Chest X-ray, PA view. Patient: 39 years old, sex M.
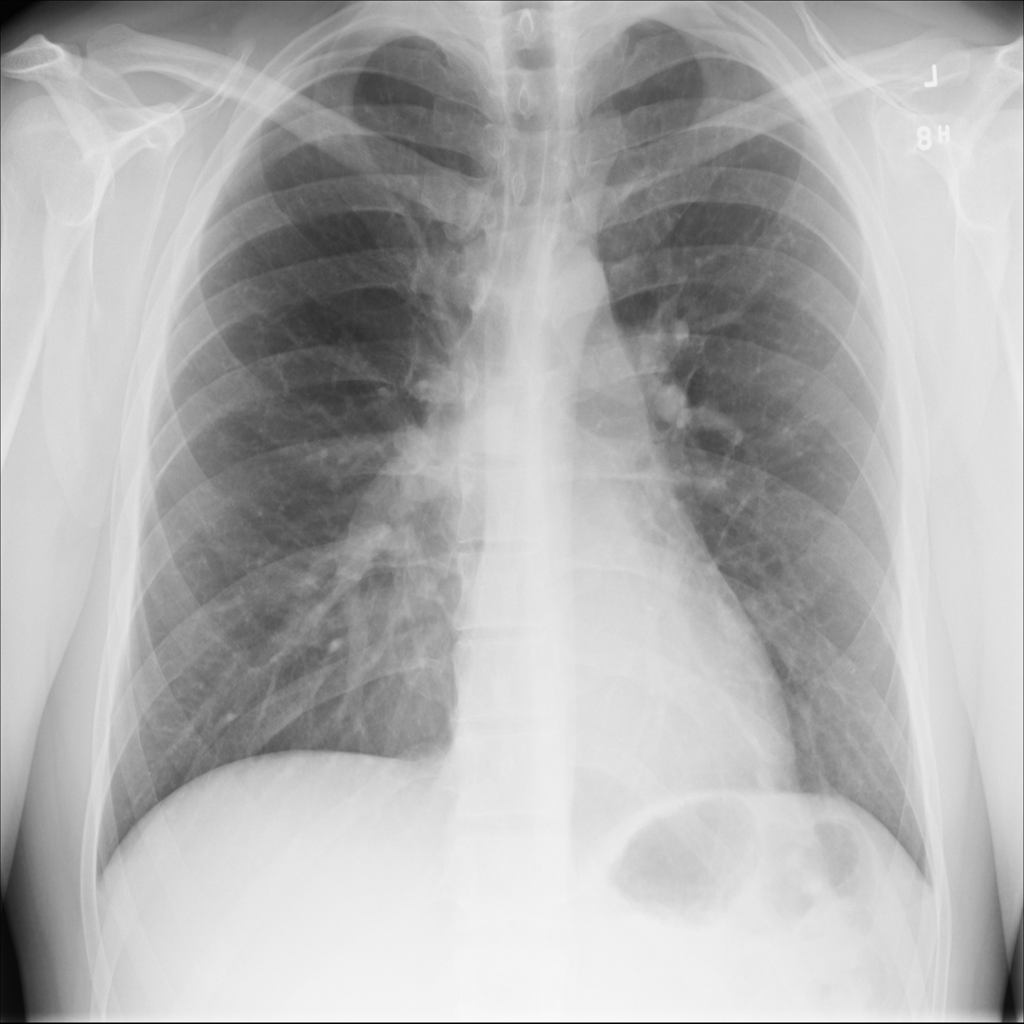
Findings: No Finding